Aerial crown-view tile of a tropical tree (Barro Colorado Island, Panama), acquired 20250715:
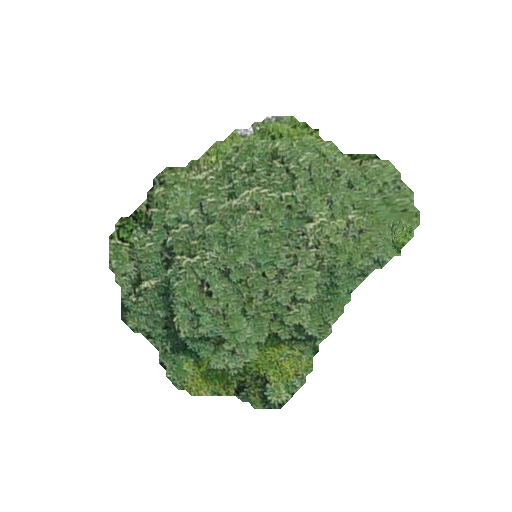
Species: Tabebuia rosea
GBIF accepted scientific name: Tabebuia rosea
Crown area: 85.644 m²